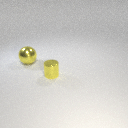
small yellow metal cylinder to the right of large yellow metal sphere